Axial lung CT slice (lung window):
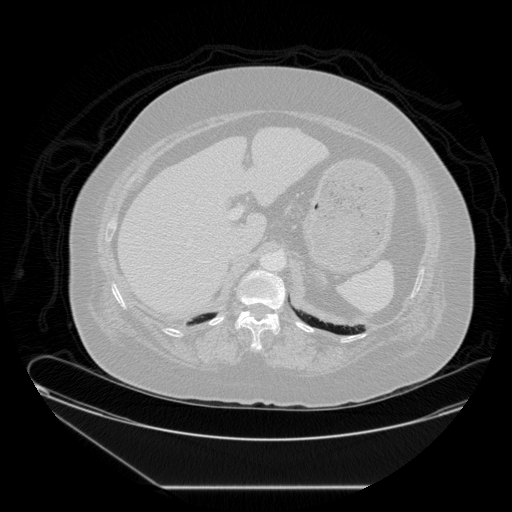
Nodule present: no